Question: I have code for sending an Email:
'''
Try
Dim SmtpServer As New SmtpClient()
SmtpServer.Credentials = New Net.NetworkCredential("jasibs002@gmail.com", "solutions")
SmtpServer.Port = 25
SmtpServer.Host = "smtp.gmail.com"
SmtpServer.EnableSsl = True
Dim omail As New MailMessage()
omail.From = New MailAddress("jasibs002@gmail.com", "JaseemBinBacker", System.Text.Encoding.UTF8)
omail.Subject = "test subject"
omail.Body = "Hai How Are You I am Sendig This Mail for Testing"
' omail.To.Add("jaseem@ibsdubai.ae")
omail.To.Add(txtEmail.Text)
SmtpServer.SendAsync(omail, Nothing)
Catch ex As Exception
MsgBox(ex.ToString)
End Try
'''
This is working fine, but while sending email to outlook is there any way mention "High Importance"? I attached image of one high Importance email. Like that one exclamation mark in red color I suppose to do here??
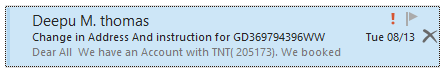
Answer: omail.Priority = MailPriority.Low
ref: <URL>